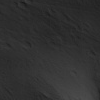
Atmospheric dust classification: not_dusty